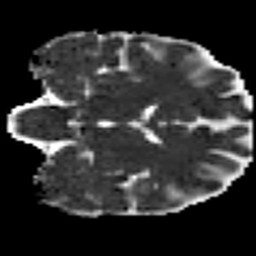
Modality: MD
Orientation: coronal
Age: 48
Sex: male
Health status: healthy
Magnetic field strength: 3 T
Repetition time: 8.4 s
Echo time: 0.0926 s